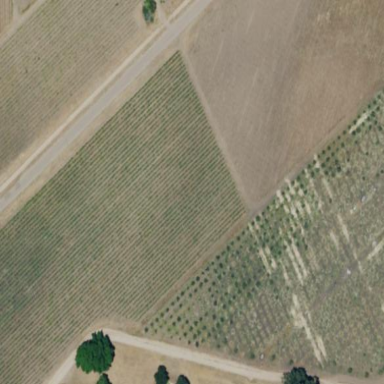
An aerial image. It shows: Beautiful vineyard in the countryside.